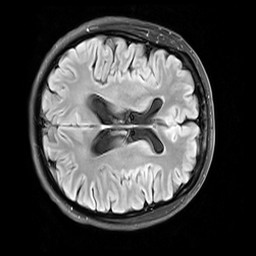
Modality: FLAIR
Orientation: axial
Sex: female
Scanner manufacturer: siemens
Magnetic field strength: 3 T
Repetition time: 10 s
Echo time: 0.09 s